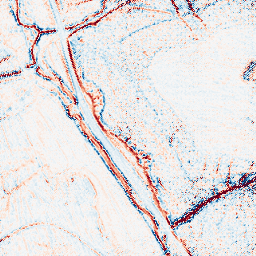
Category: multiscale
Decomposition family: log
Decomposition parameters: sigma: 1
Upsampling method: regularized
Upsampling parameters: scale: 4
lambda_reg: 0.1
Upsampling scale: 4